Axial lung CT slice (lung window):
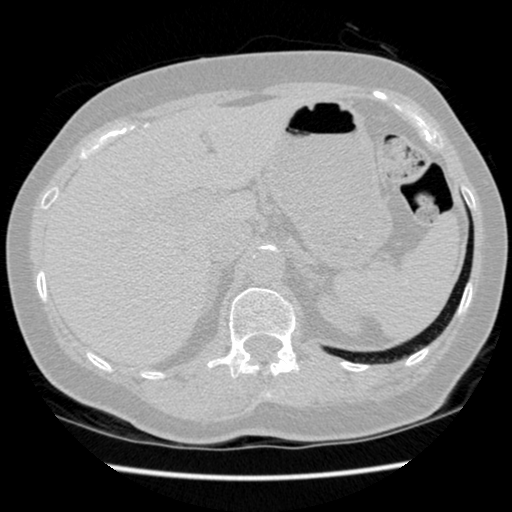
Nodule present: no